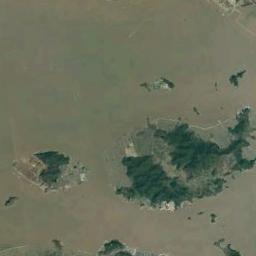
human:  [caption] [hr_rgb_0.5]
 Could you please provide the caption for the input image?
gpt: There are a group of green islands on the turquoise waters, And there are mountains with green plants on the island .

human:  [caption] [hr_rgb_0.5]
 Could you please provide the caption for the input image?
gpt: The water around the island is dark blue .

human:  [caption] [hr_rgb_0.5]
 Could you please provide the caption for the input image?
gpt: The archipelago has rugged terrain and dense vegetation .

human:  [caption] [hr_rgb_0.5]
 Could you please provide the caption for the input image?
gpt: There are many islands of different shapes and sizes .

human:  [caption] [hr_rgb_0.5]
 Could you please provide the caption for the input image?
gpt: There are group of green islands surrounded by yellow water .